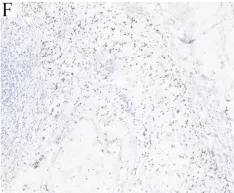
Pathological features of the lesion. (F) Partial positivity for SATB2 (x100).
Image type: pathology (immunostaining)